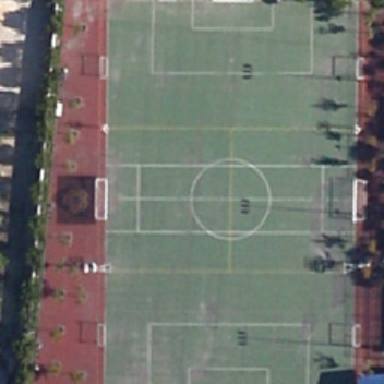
Most of the playground is covered with green grass .